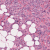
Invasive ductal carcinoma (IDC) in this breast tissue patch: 1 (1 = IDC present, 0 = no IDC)